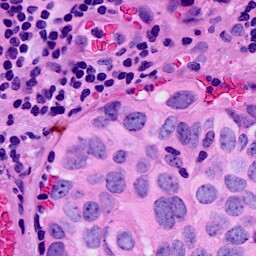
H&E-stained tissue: Breast